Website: ulta-beauty
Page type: delivery-shipping
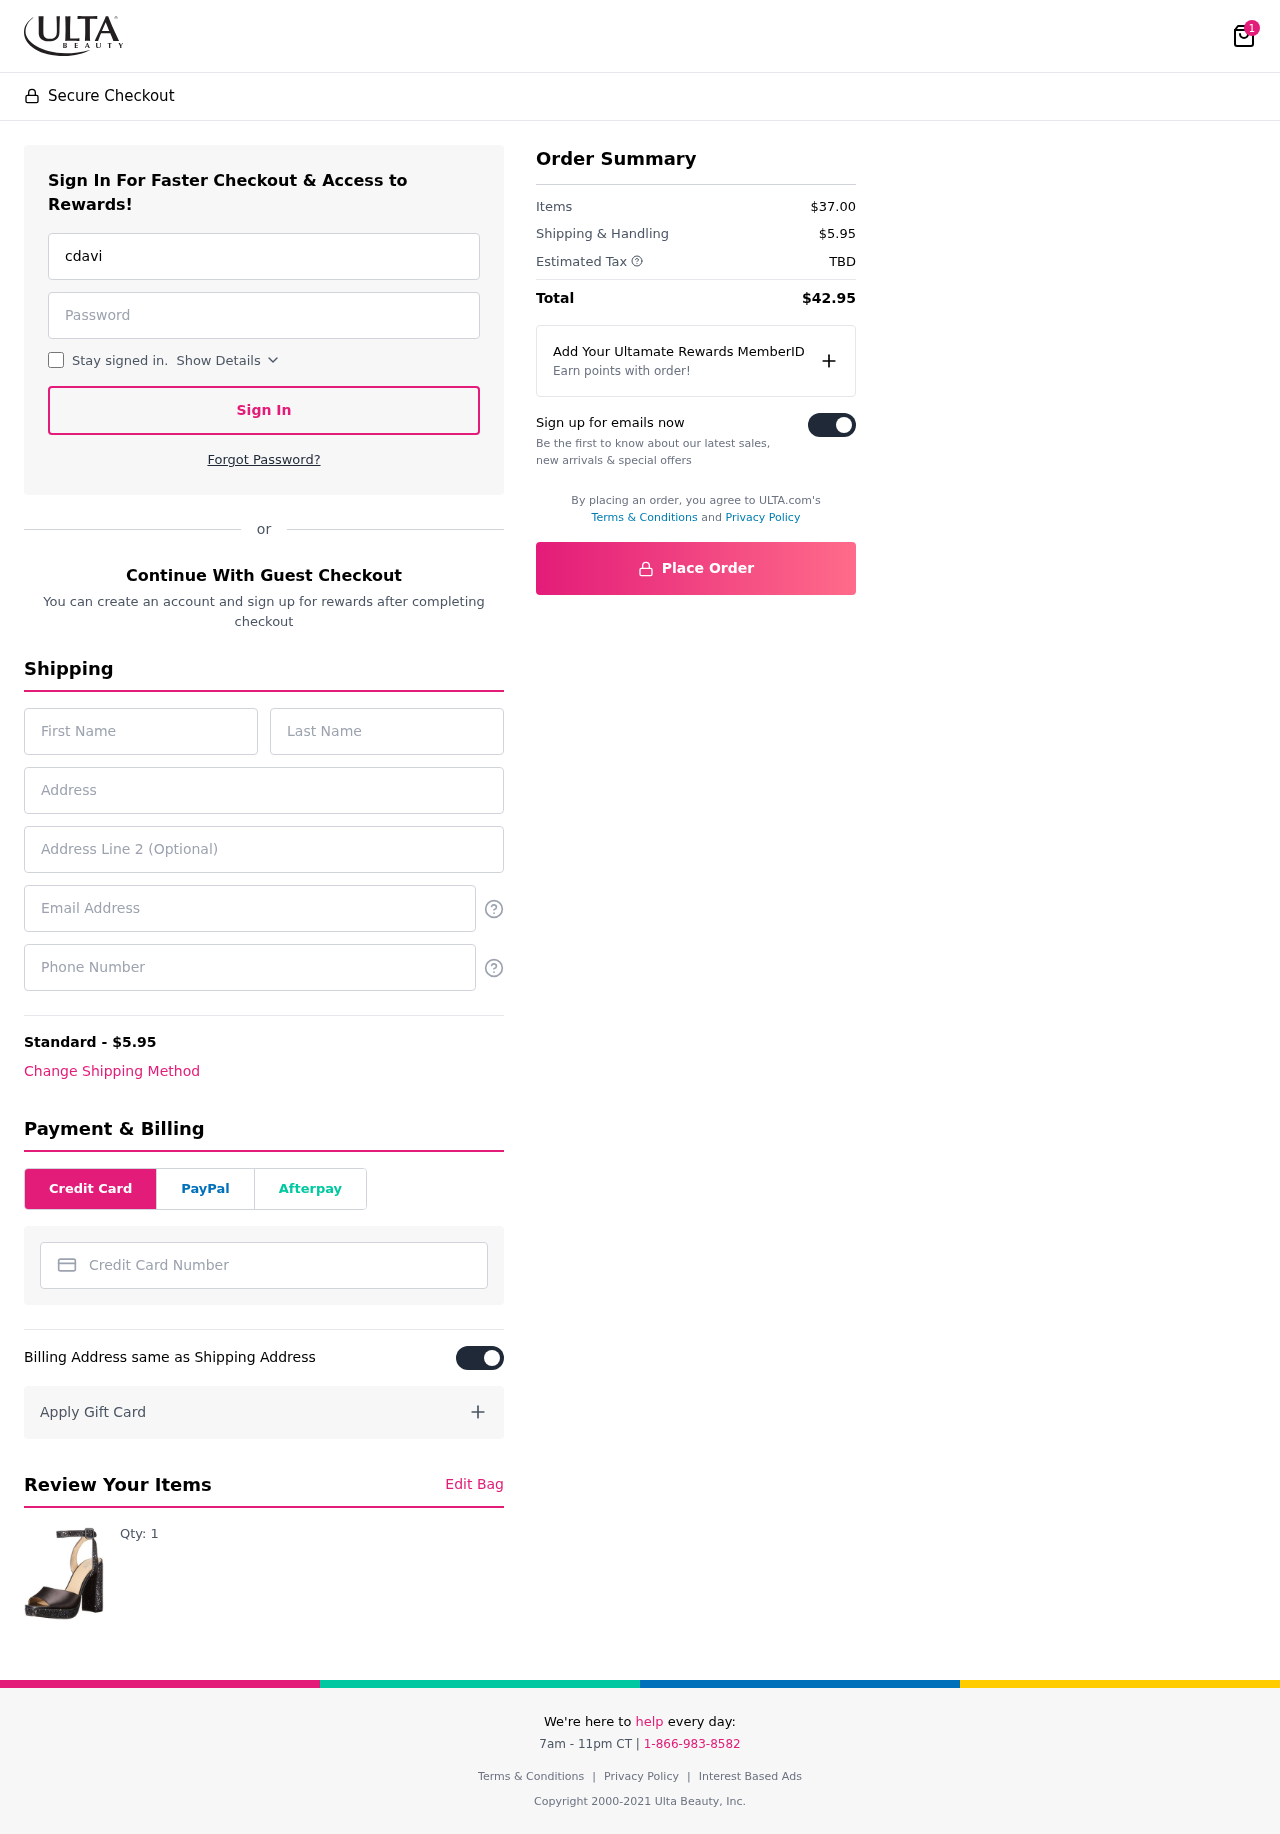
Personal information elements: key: PII_CARD_NUMBER
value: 4044 7250 7492 8500
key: PII_EMAIL
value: cdavis@gmail.com
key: PII_EMAIL2
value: cdavis@gmail.com
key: PII_FIRSTNAME
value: Claudia
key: PII_LASTNAME
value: Davis
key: PII_PHONE
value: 3969398578
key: PII_STREET
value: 03556 Maria Roads Suite 165
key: PII_STREET2
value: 081 Guzman Rapids Apt. 362
Product elements: key: PRODUCT1_QUANTITY
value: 1
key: PRODUCT1
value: Qty: 1
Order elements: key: ORDER_NUM_ITEMS
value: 1
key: ORDER_SHIPPING_COST
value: $5.95
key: ORDER_SUBTOTAL
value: $37.00
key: ORDER_TAX
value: TBD
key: ORDER_TOTAL
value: $42.95